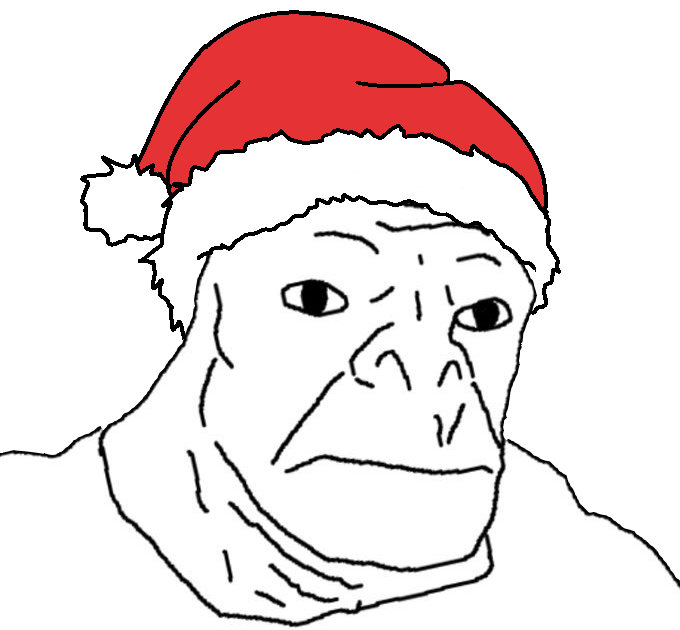
Label: 5_Craig